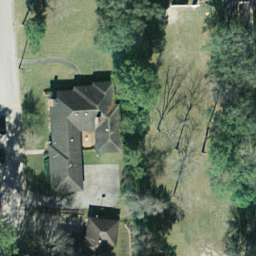
Label: residential